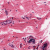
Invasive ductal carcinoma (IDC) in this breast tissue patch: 0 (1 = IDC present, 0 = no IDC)